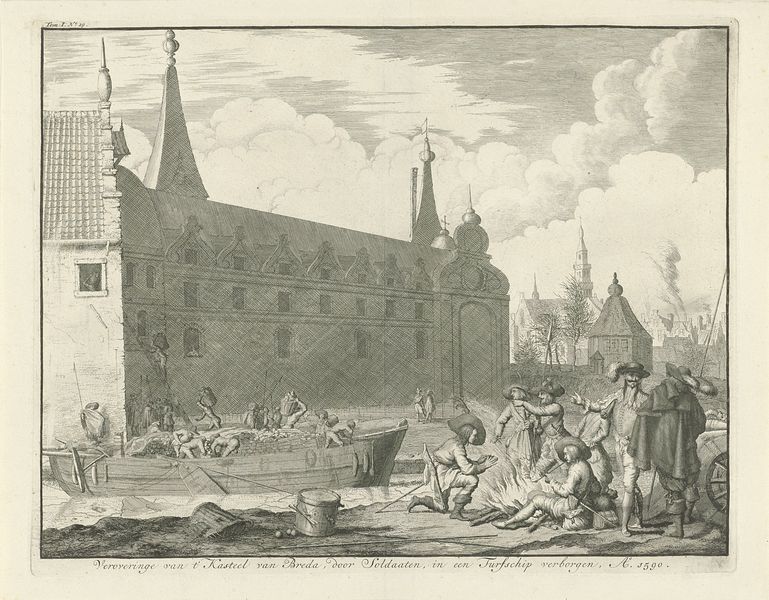
Titel: Turfschip van Breda
Künstler: Jan Luyken
Standort: Amsterdam
Institution: Rijksmuseum
Schlagwörter: feder, feuer, himmel, wasser, wolken, menschen, sitzen, stadt, fenster, holz, hut, hüte, männer, zeichnung, gebäude, schloss, schnurrbart, hände, kirche, arbeit, boot, turm, schiff, schrift, arbeiten, ernte, transport, kutsche, rad, wagen, fluß, korb, zeigen, burg, türme, dom, druck, stich, seite, illustration, text, fass, entwurf, trommel, kathedrale, wärme, lager, lagerfeuer, wagens